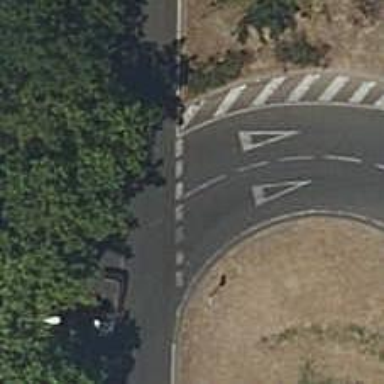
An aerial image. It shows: Road with "give way" sign.